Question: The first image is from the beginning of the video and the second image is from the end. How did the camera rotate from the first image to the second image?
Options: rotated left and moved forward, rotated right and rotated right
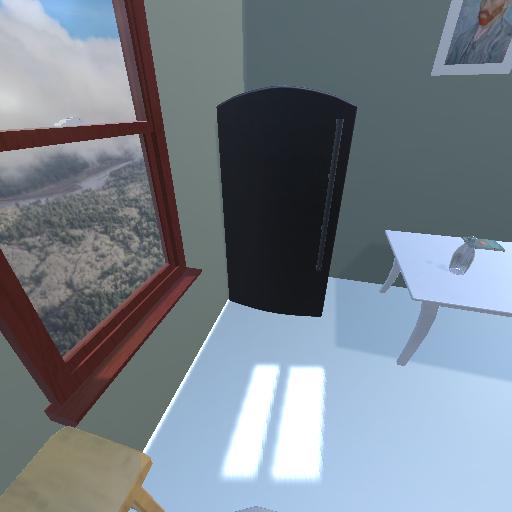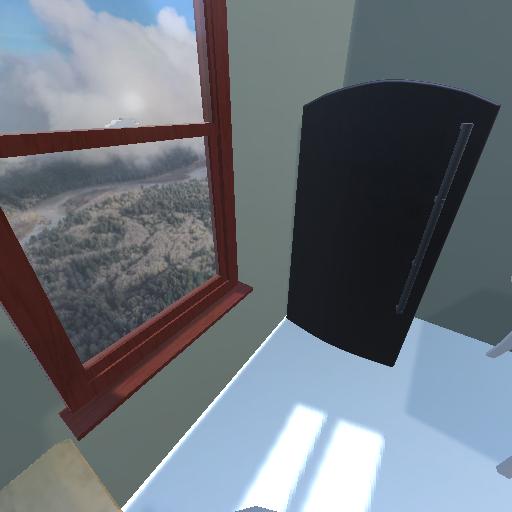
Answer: rotated left and moved forward